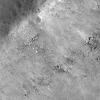
Atmospheric dust classification: not_dusty